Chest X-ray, PA view. Patient: 43 years old, sex M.
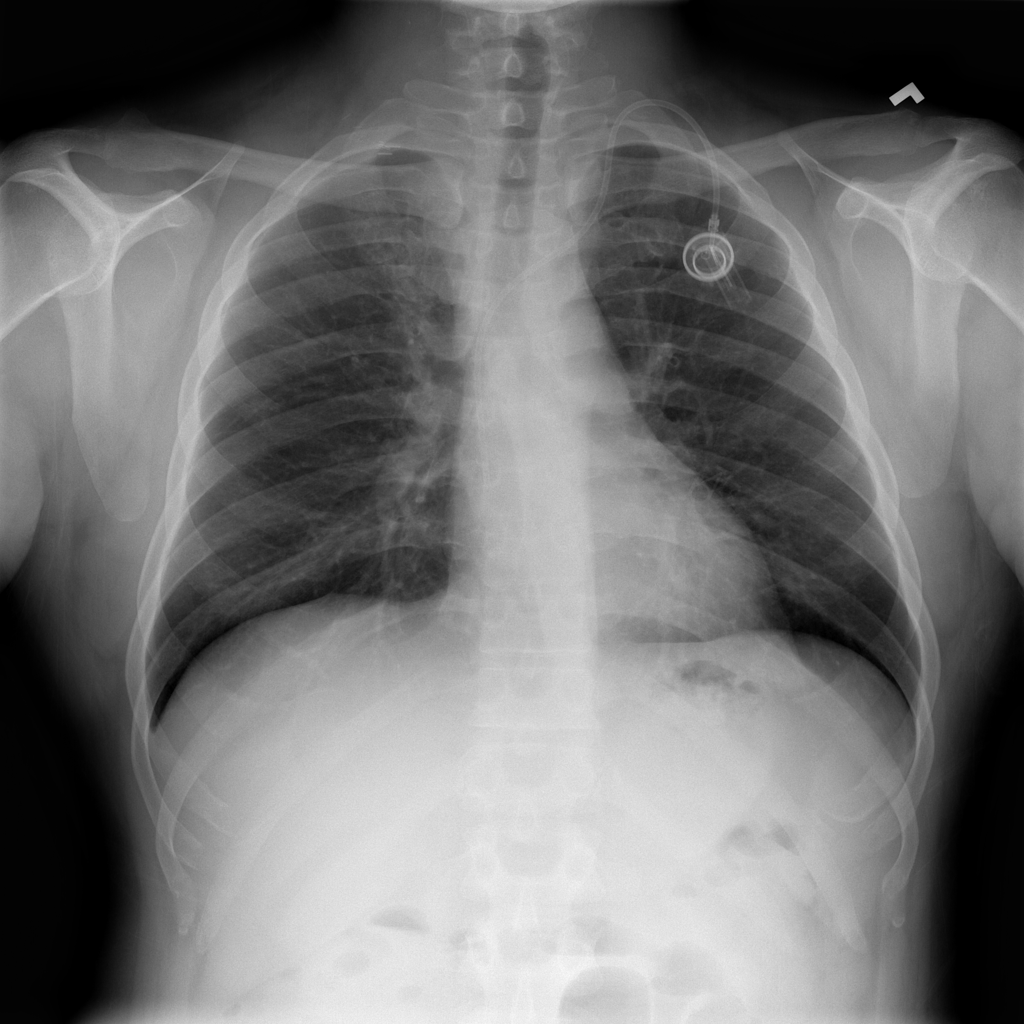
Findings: No Finding